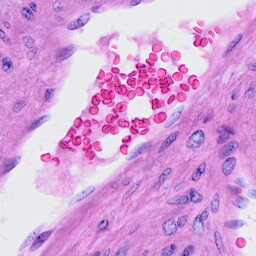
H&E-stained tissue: Cervix